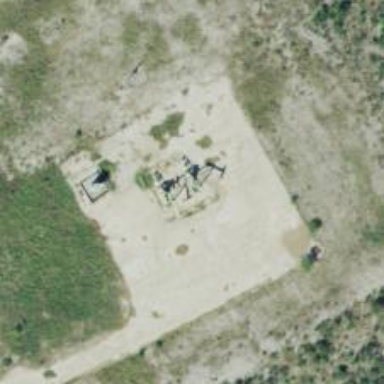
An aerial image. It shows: Petroleum well that is man-made.